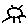
Label: sun